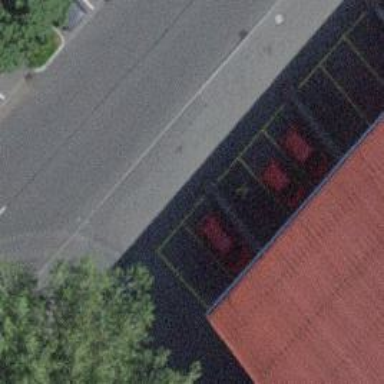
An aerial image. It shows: Car-sharing service available at this location.